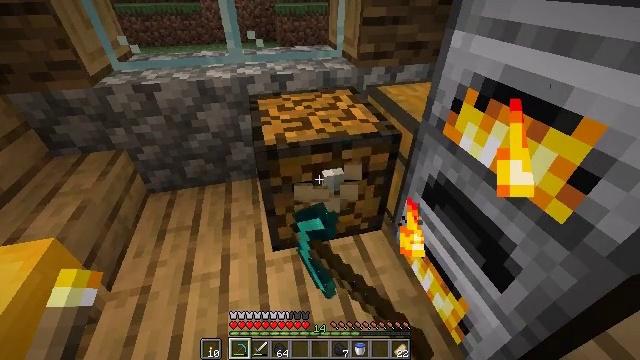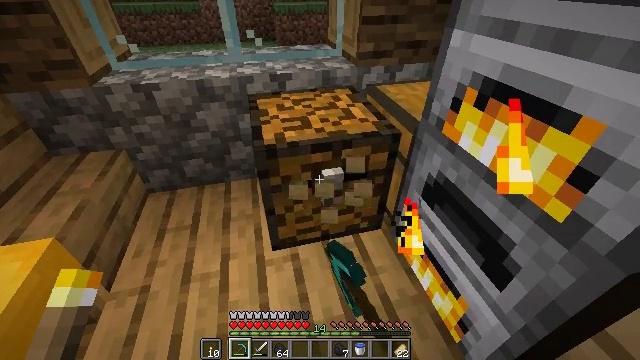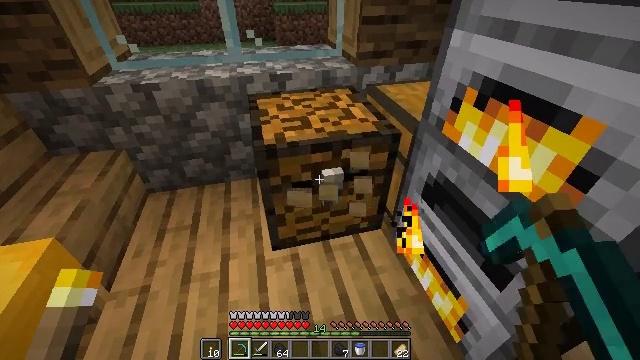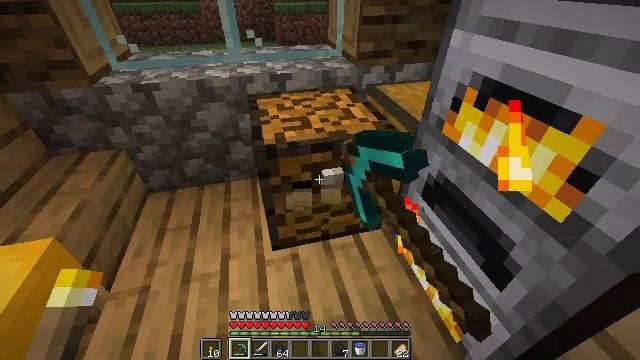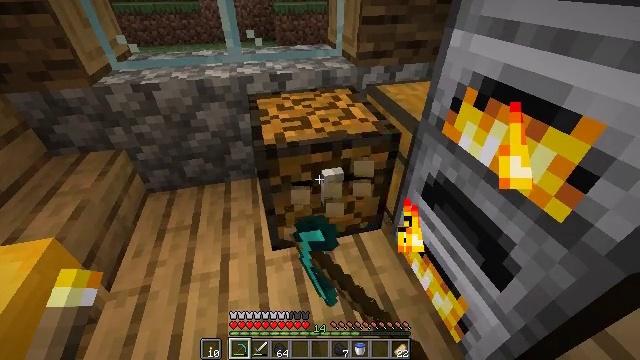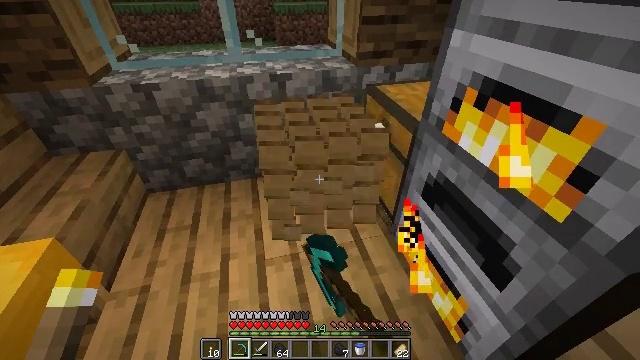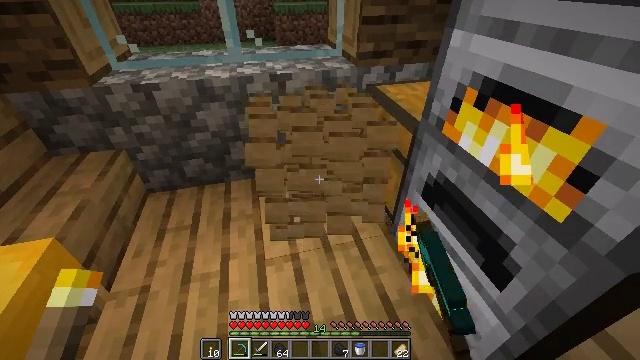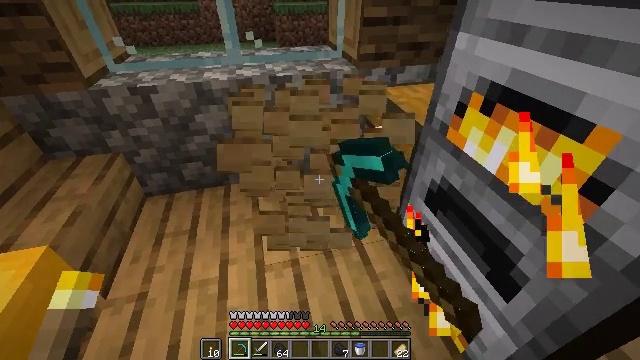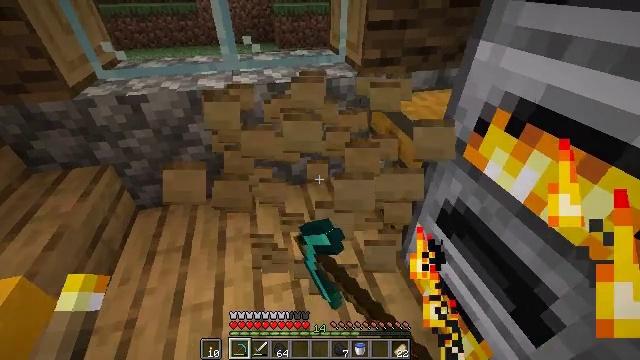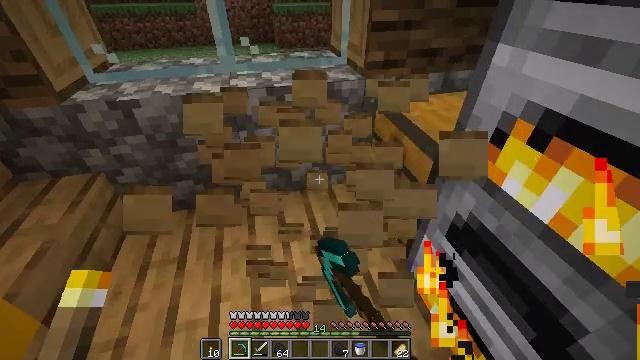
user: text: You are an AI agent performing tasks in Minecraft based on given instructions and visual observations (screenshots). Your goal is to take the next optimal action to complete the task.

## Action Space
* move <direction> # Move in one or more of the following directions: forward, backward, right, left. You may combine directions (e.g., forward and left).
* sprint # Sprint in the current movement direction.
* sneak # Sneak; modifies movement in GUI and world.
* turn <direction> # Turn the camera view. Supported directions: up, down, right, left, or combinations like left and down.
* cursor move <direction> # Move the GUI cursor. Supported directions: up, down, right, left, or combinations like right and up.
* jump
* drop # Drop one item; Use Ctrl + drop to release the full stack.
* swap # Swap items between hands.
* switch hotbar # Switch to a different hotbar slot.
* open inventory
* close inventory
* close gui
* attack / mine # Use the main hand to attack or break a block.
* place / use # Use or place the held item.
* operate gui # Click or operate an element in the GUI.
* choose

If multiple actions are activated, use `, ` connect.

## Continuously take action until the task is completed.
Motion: motion action
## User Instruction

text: Mine a chest to move it.
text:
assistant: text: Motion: attack / mine
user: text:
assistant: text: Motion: attack / mine
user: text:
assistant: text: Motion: attack / mine
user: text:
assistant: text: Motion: attack / mine
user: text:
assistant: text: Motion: attack / mine
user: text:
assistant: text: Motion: attack / mine
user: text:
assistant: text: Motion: move forward, attack / mine
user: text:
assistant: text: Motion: move forward, attack / mine
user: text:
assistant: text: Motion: move forward, attack / mine
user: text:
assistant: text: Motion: attack / mine